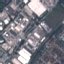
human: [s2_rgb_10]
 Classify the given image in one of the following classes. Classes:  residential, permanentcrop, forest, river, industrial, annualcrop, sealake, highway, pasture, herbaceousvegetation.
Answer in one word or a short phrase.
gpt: Industrial